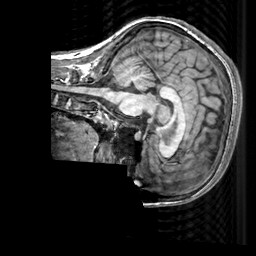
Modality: T1w
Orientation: sagittal
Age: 28
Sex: female
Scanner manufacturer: siemens
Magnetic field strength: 3 T
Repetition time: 2.3 s
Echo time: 0.00303 s